Question: Trying to determine if calendar events in Google Calendar were created by the user himself or if a CSV bulk upload was performed. If the script finds an ID with "CSV" somewhere in the value, then remove it. I tried to add an 'if' statement where it looks at the variable 'res' that is using 'match', I think this is the part where I am wrong:
'''
var id_s = ev.getId();
var res = id_s.match(/CSVConvert/g);
if (res = true) {
'''
As you can see, i still get all events that do not contain 'CSVConvert'

This is what i have so far:
'''
function myFunction() {
var calendarId = 'user.name@altostrat.com';
var calendar = CalendarApp.getCalendarById(calendarId);
var events = calendar.getEvents(new Date('June 18, 2015 00:00:00 CST'), new Date('June 18, 2015 18:00:00 CST'));
for(var i=0; i<events.length;i++){
var ev = events[i];
var id_s = ev.getId();
var res = id_s.match(/CSVConvert/g);
if (res = true) {
Logger.log("ID: " + ev.getId());
Logger.log("TITLE: " + ev.getTitle());
Logger.log("DATECREATED: " + ev.getDateCreated());
Logger.log("LAST UPDATED: " + ev.getLastUpdated());
}
else{
Logger.log("No event ID's contains: CSVConvert")
}
}
}
'''
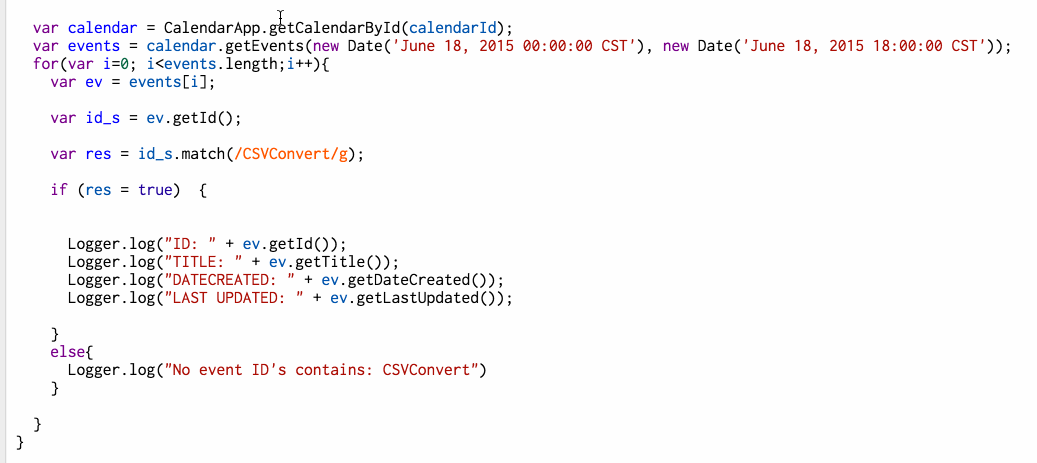
Answer: Using the Logger a bit more would have given you the solution, or at least shown you where it failed.
Try like this :
'''
Logger.log('match result = '+res);// when a match is found, res is equal to the matching string
if (res!=null) { // otherwise it returns null
'''
By the way, the 'equal' condition is a '==' (double equal), in this case I used not equal ('!=')